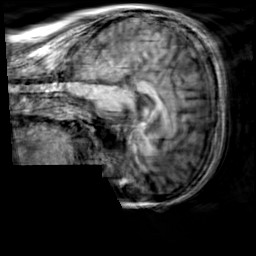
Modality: T1w
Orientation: sagittal
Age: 54
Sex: male
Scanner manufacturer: siemens
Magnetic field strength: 3 T
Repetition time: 2.3 s
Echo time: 0.00303 s